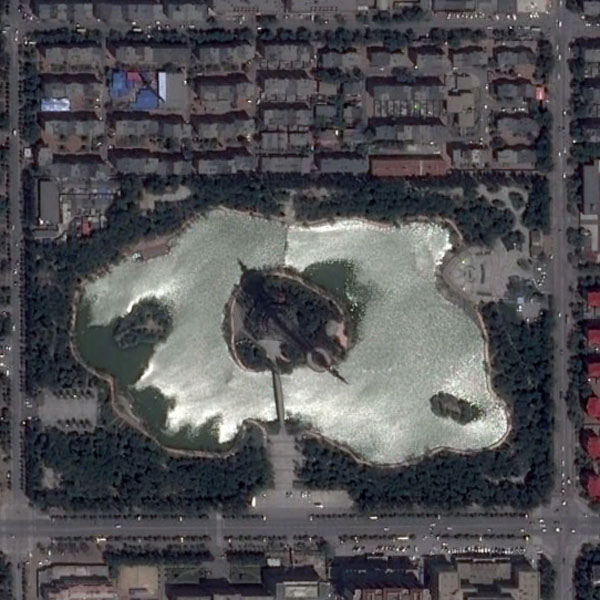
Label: Park